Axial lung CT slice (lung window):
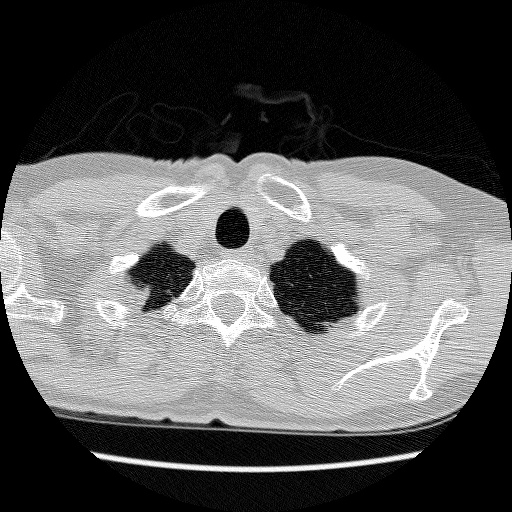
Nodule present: no